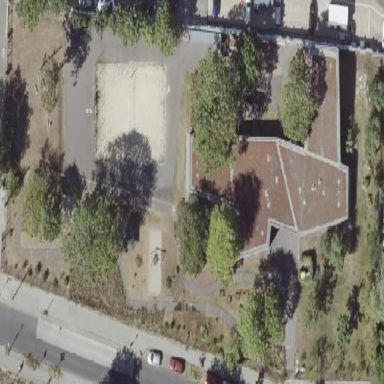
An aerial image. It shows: Community centre.